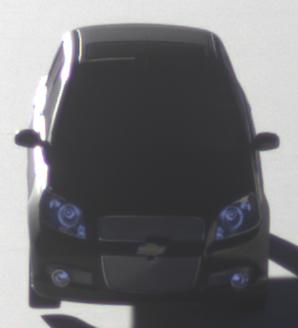
Make: Chevrolet
Model: Aveo 1.2
Detailed model: Aveo
Model produced from: 2008/06
Model produced until: 2011/01
Doors: 3
Color: black
Road condition: dry road
Daytime: sunrise or sunset
Contrast: high contrast